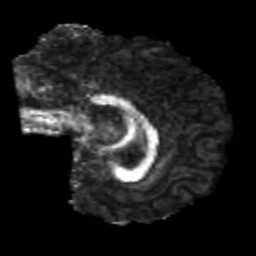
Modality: FA
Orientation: sagittal
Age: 20
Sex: male
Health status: healthy
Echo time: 0.074 s